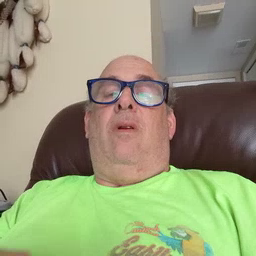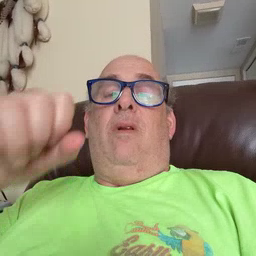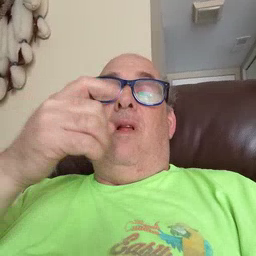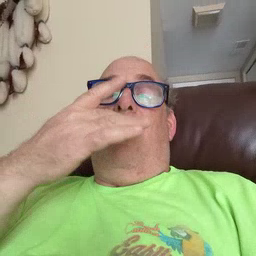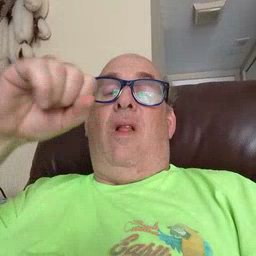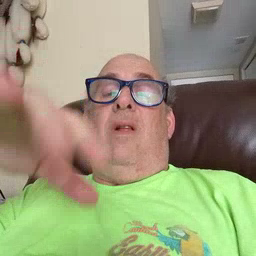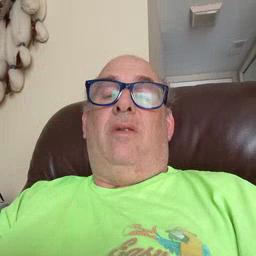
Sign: lamp